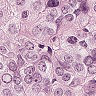
Metastatic tissue present: yes